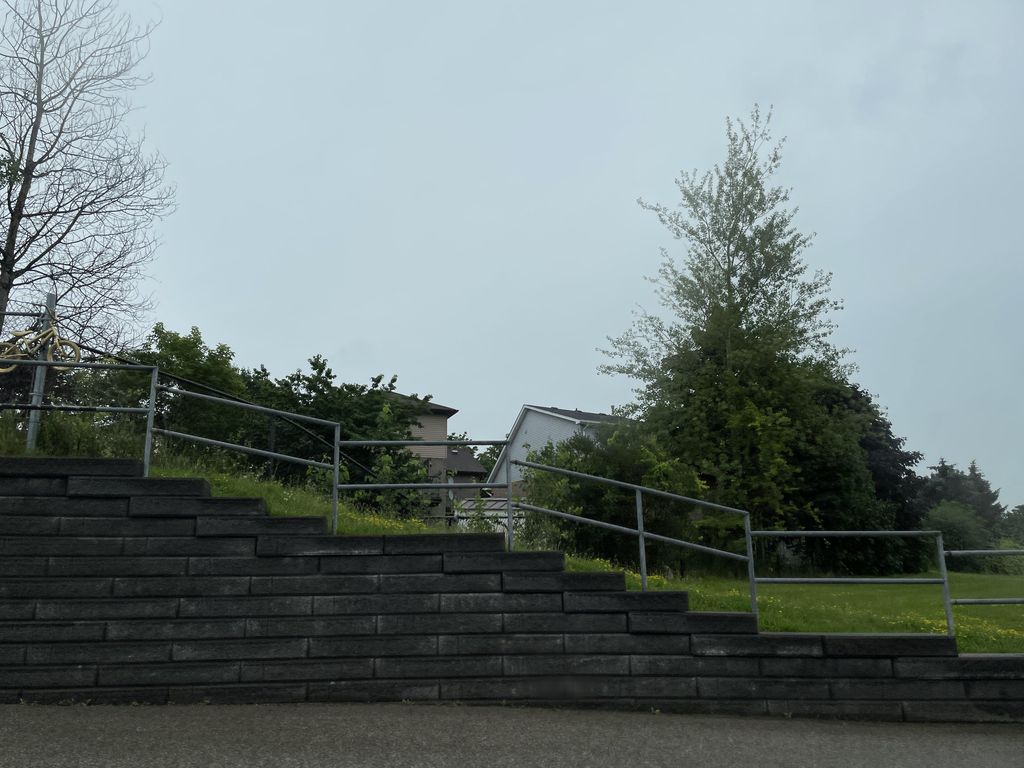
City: kitchener-waterloo